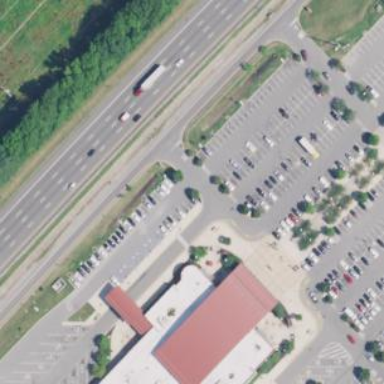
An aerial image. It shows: Parking area.